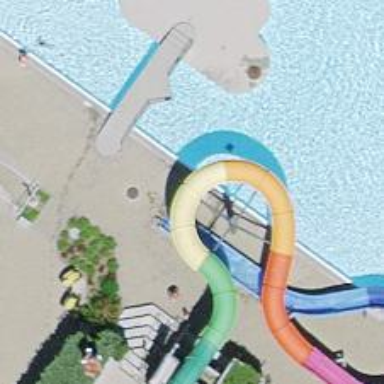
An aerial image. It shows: Water slide attraction.